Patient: sex F, age 26
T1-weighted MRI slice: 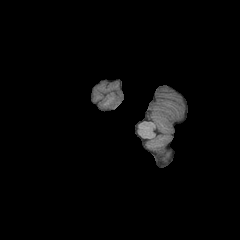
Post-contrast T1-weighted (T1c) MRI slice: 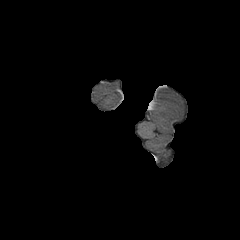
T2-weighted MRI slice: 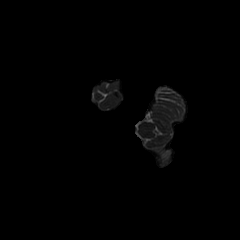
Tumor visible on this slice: no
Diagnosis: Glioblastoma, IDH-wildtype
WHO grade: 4